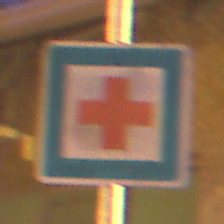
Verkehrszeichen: ErsteHilfe
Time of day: Night
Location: Outdoor (Urban)
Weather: Clear
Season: NotSpecified
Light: Artificial